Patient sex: M
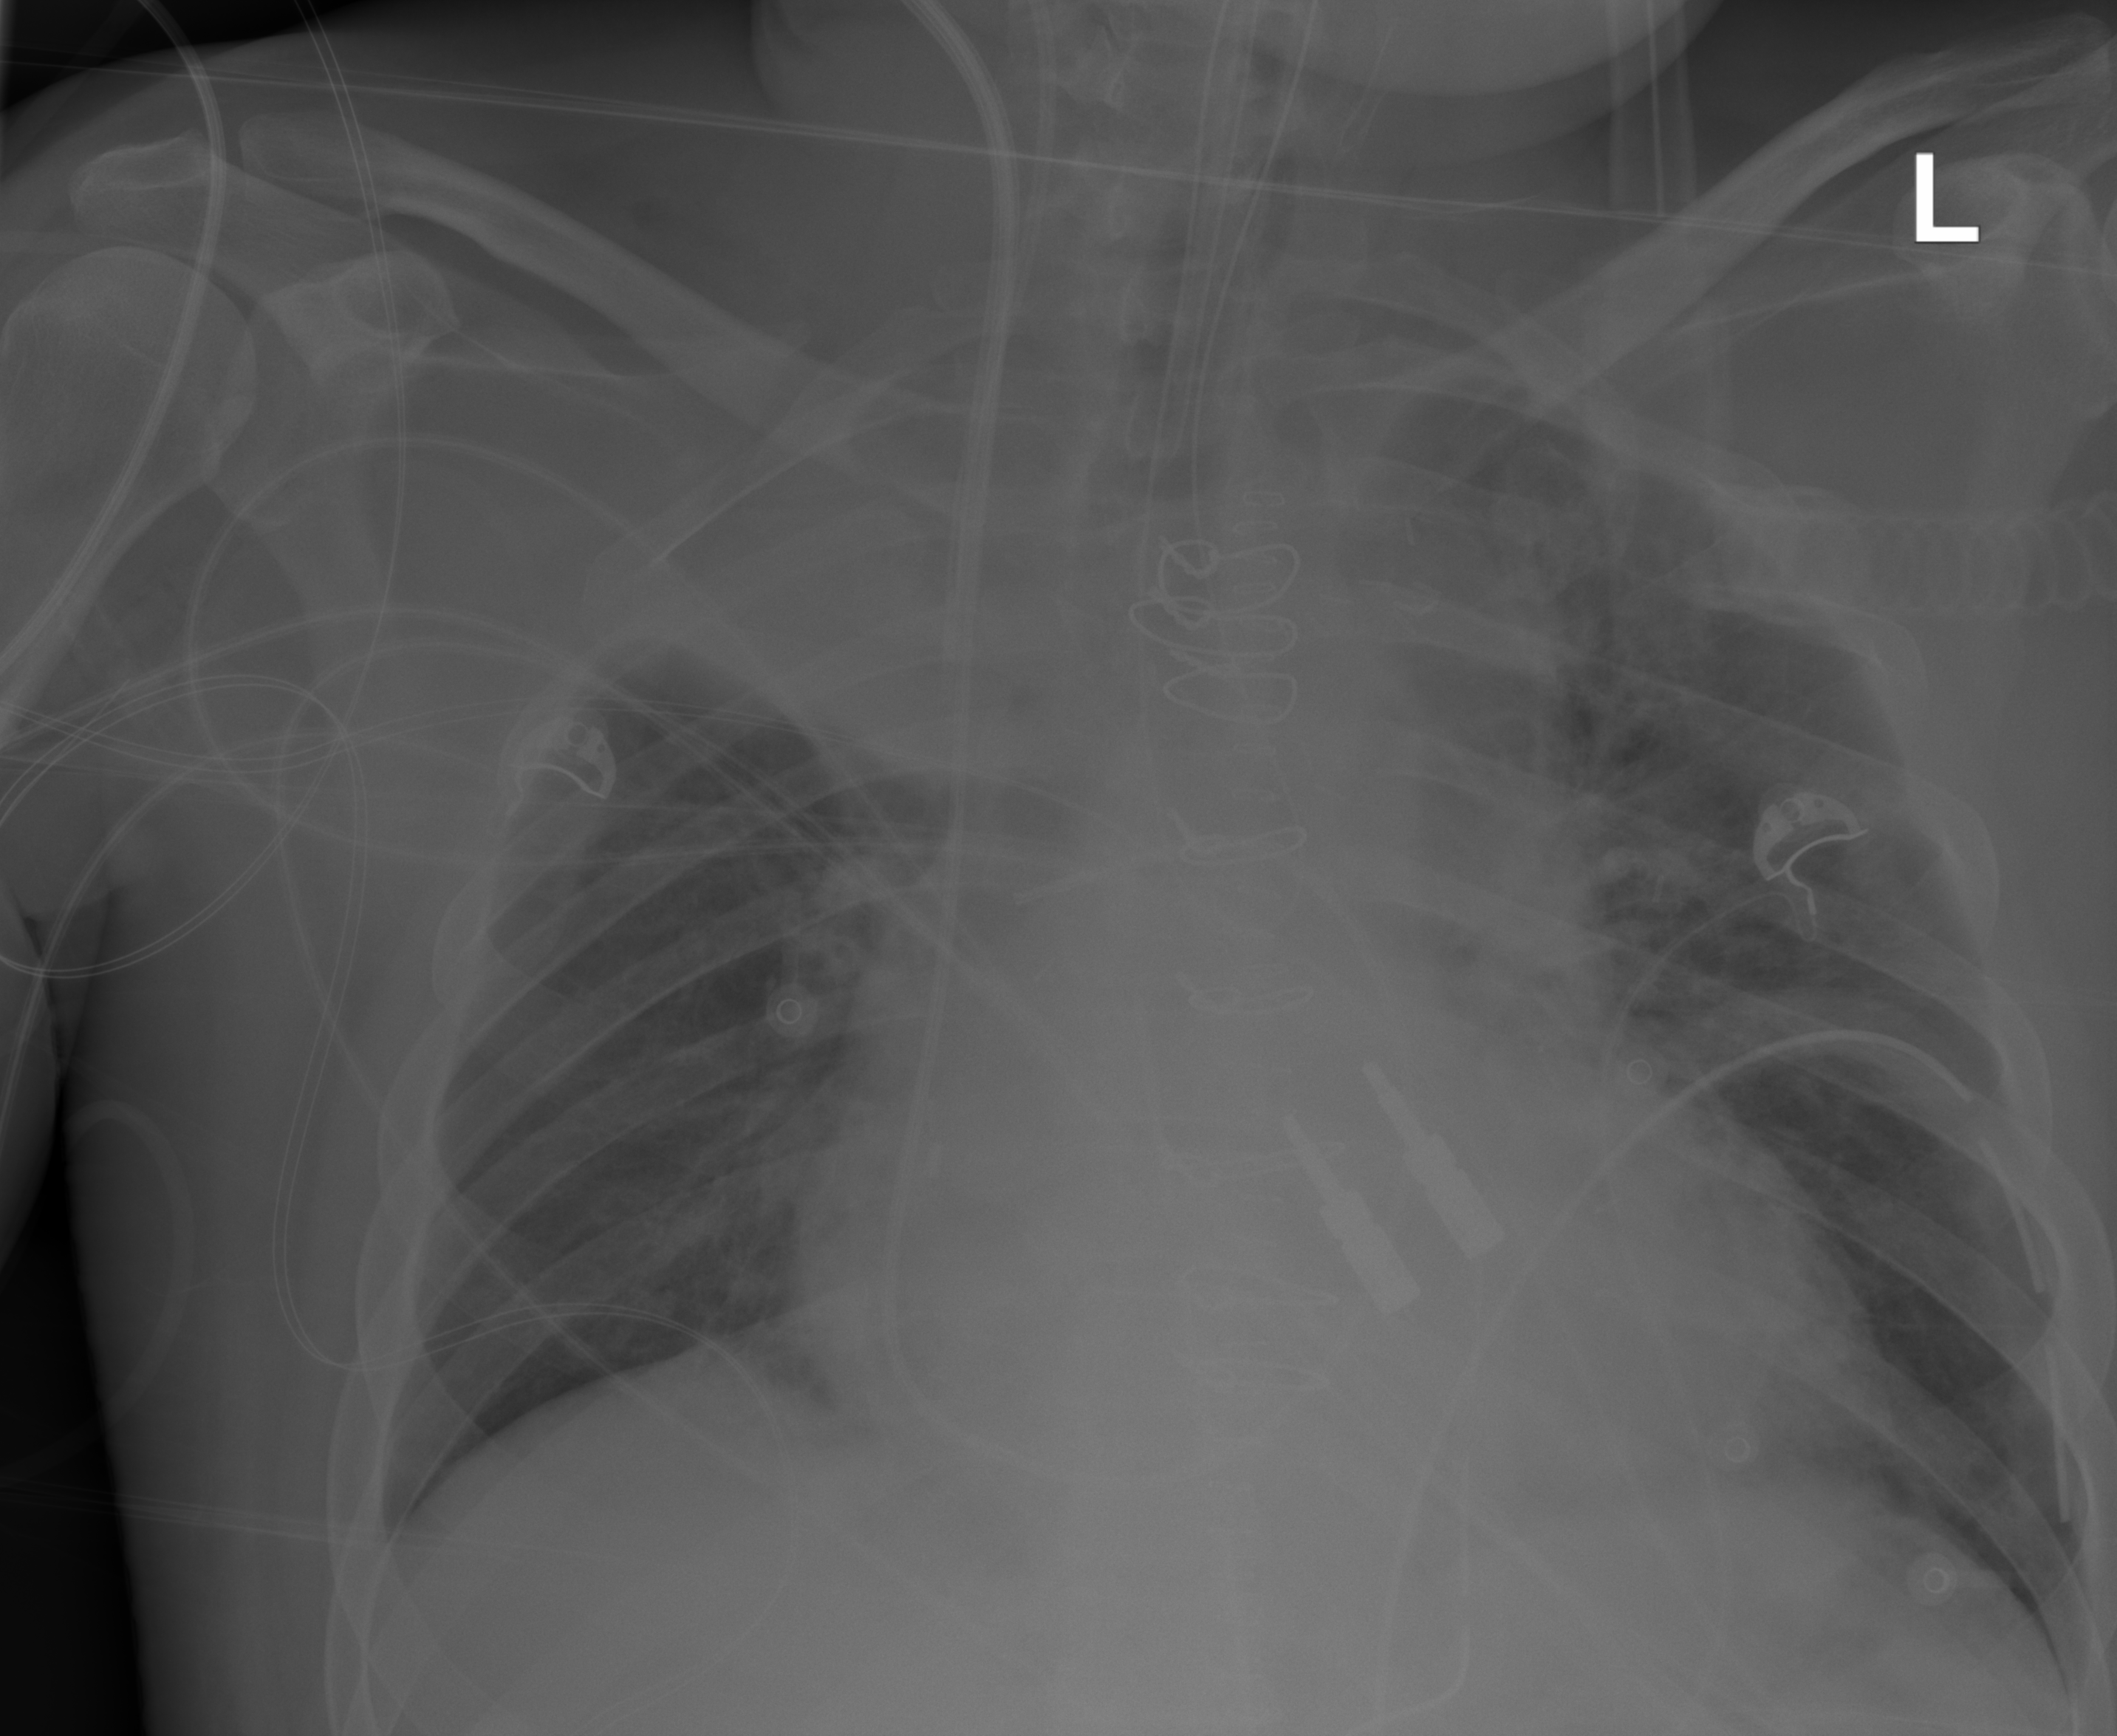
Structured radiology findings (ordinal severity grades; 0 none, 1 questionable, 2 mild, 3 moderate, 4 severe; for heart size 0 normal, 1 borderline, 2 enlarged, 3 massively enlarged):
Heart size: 2
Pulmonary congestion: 1
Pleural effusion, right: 0
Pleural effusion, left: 0
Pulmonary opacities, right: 0
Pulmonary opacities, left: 0
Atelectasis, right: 3
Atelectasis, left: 2